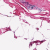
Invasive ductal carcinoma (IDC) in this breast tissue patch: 0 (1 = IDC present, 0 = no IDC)